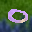
Label: 0